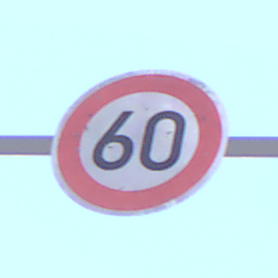
Verkehrszeichen: Geschwindigkeit60
Umgebung: Outdoor, Nature
Tageszeit: Midday
Wetter: Clear
Licht: Natural
Jahreszeit: Summer
Kontrast: HighContrast